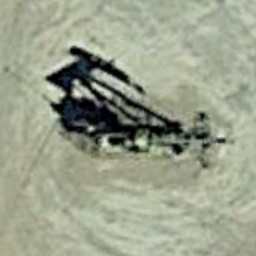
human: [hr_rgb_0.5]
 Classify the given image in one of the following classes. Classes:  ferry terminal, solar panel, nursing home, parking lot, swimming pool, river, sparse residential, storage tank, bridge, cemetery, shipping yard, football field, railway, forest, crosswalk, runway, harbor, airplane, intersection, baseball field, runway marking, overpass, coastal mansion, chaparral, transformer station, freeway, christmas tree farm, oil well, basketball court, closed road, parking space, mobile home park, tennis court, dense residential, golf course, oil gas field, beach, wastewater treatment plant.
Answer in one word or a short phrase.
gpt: oil well